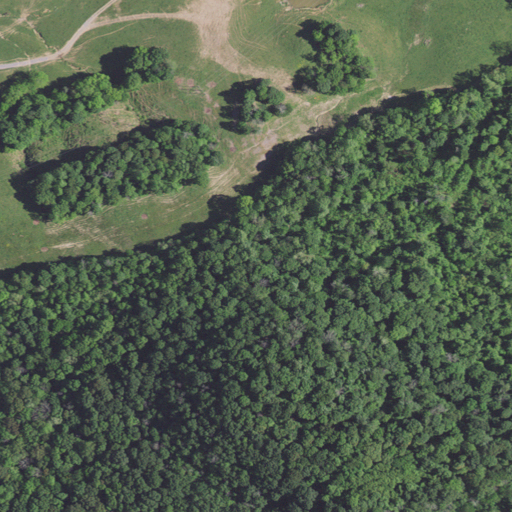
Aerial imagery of mountain in Kentucky named Weatherford Knob containing deciduous forest, mixed forest, pasture, and shrub